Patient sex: M
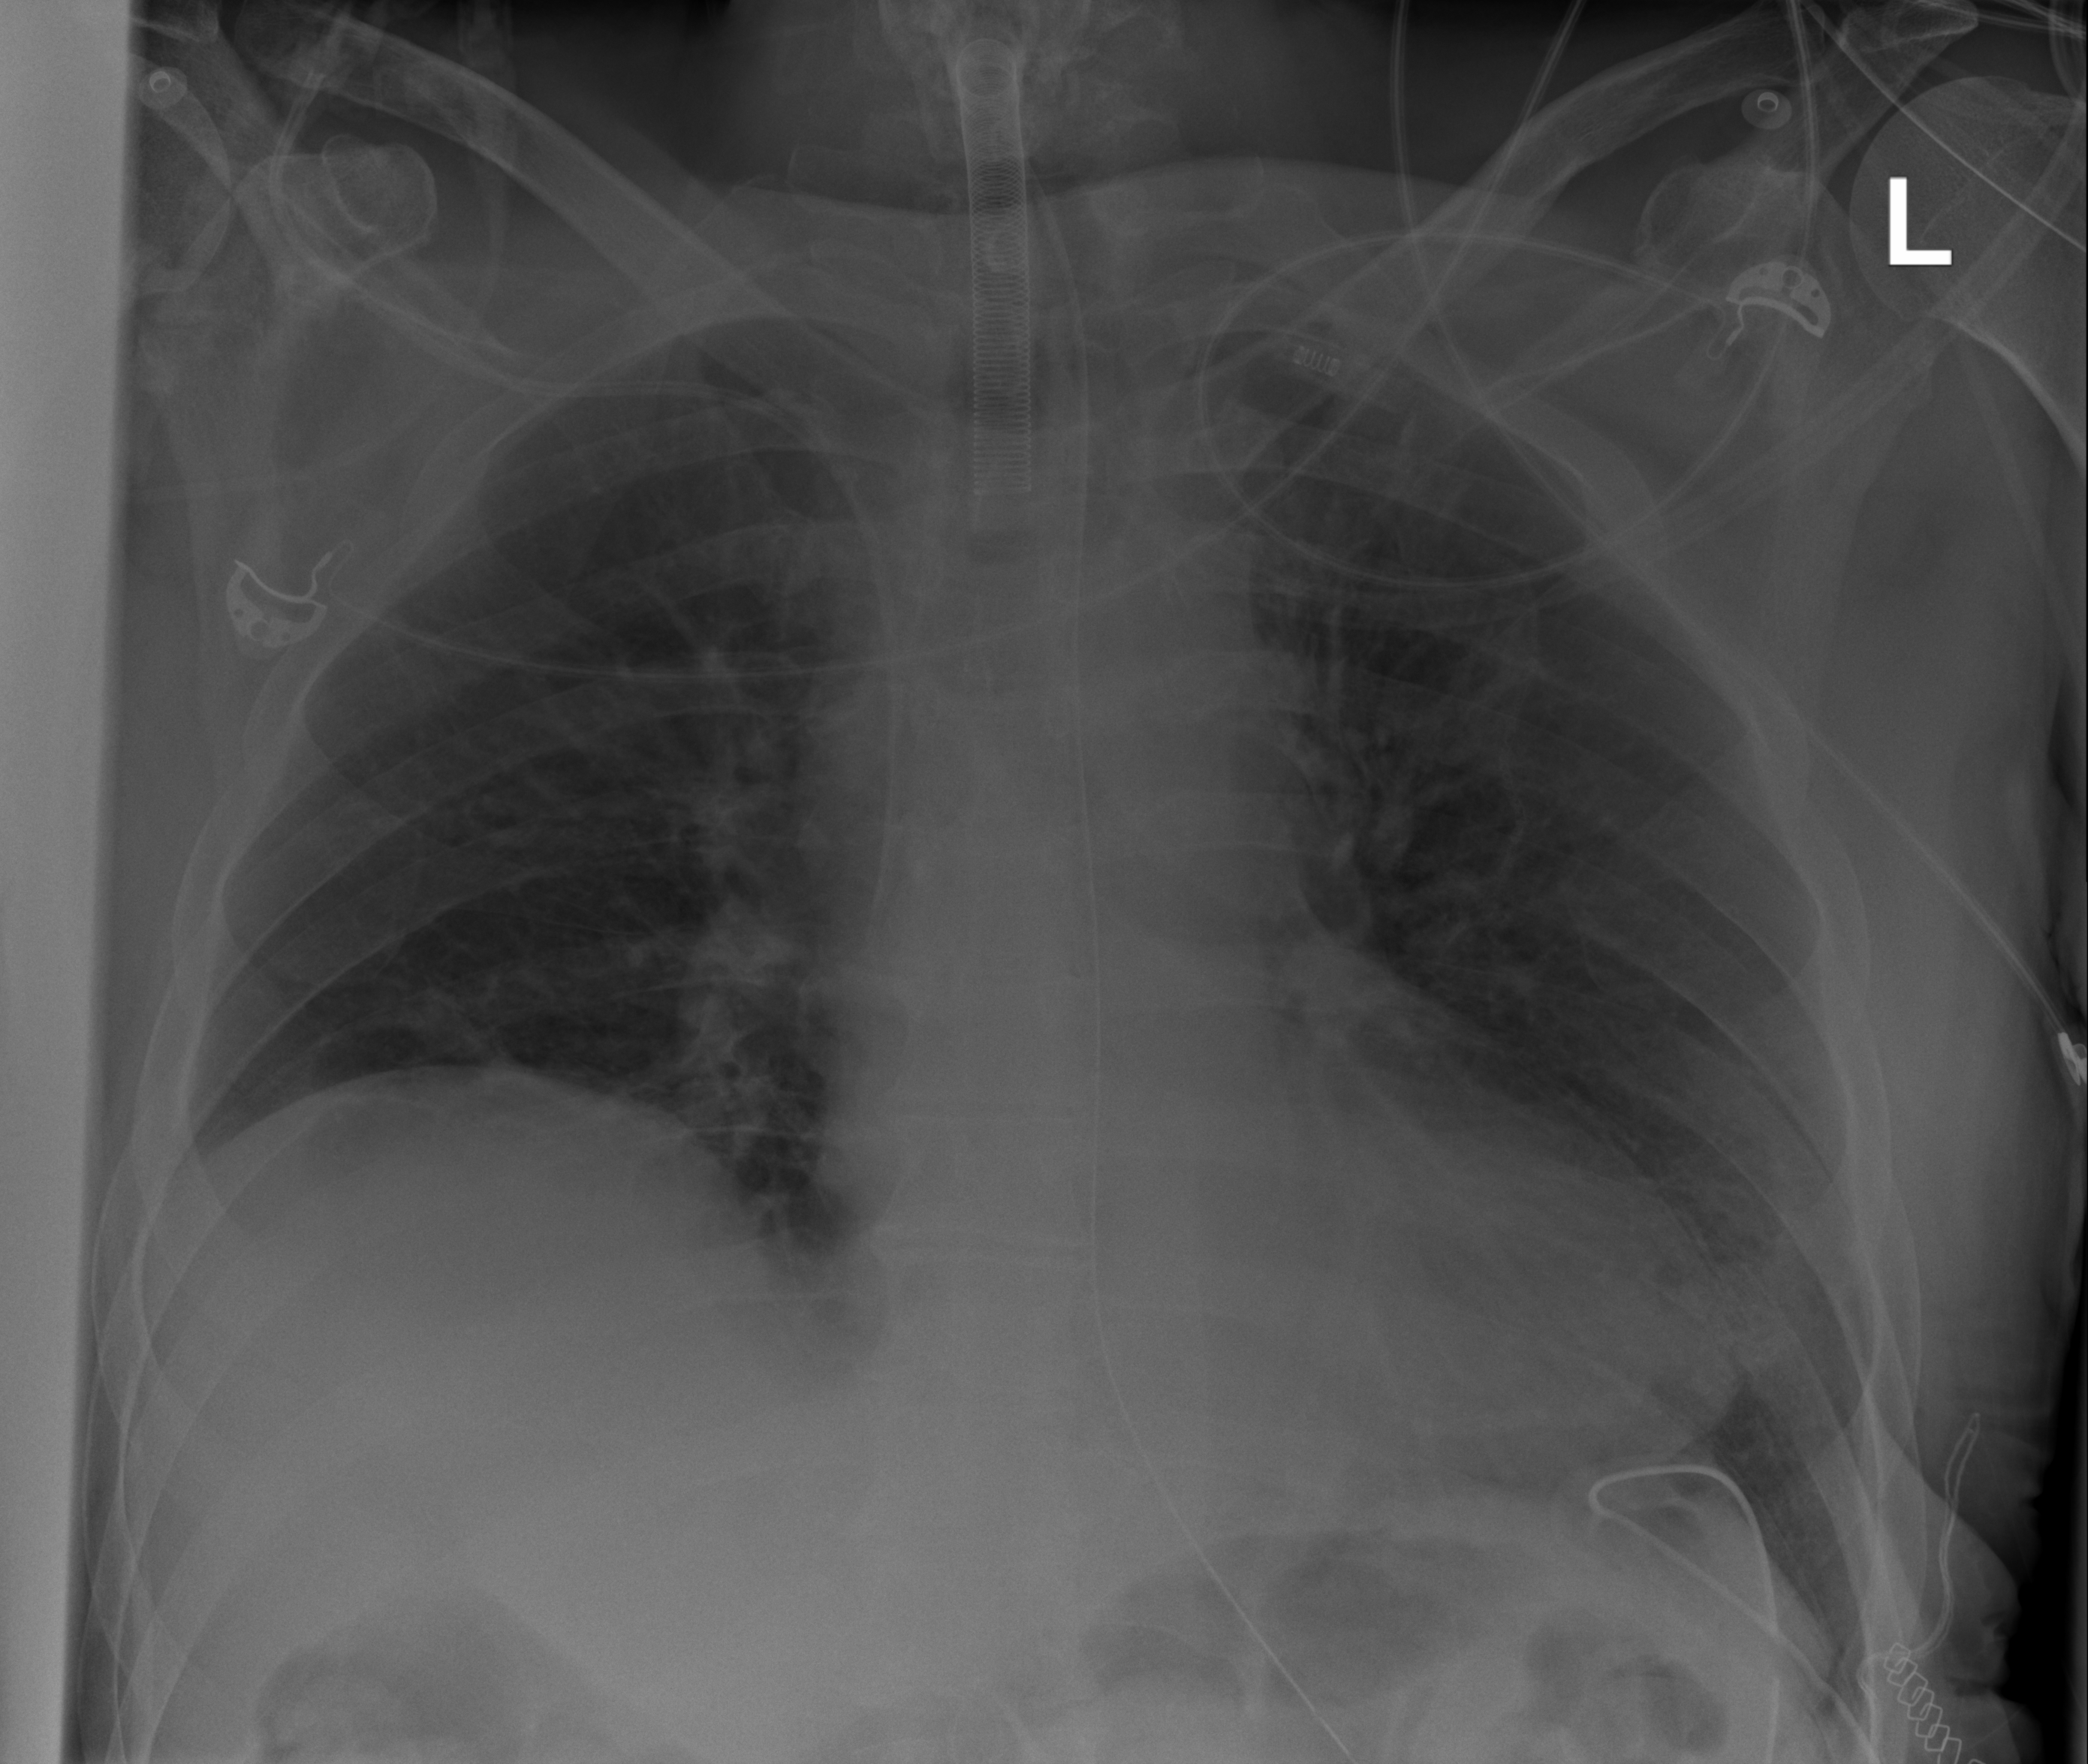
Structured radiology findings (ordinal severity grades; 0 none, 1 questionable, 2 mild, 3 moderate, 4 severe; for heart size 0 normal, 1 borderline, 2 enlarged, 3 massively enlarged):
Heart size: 1
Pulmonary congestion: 0
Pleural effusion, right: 0
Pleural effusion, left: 0
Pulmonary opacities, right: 0
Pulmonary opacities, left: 2
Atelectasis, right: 0
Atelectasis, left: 2